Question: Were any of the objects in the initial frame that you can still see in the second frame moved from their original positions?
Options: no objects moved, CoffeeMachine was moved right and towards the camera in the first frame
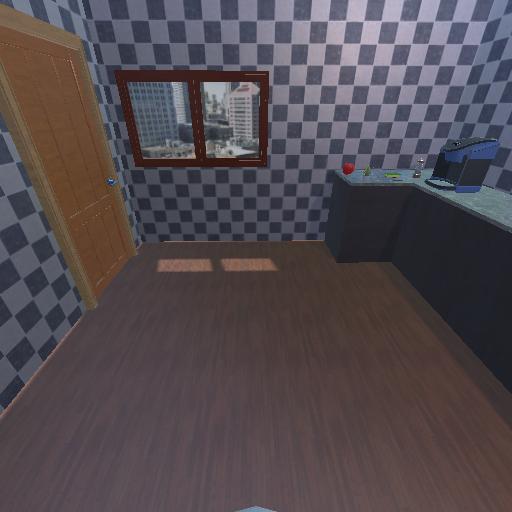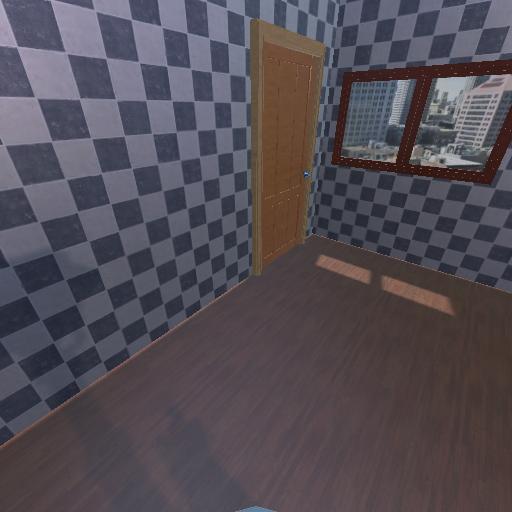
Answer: no objects moved